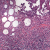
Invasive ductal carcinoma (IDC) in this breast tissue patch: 0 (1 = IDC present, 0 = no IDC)